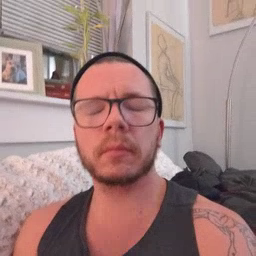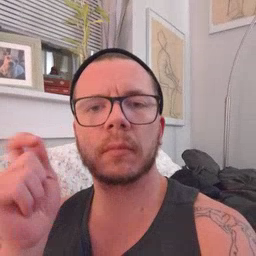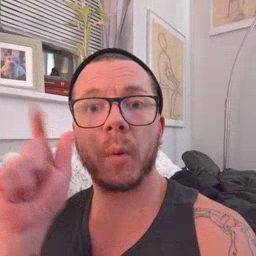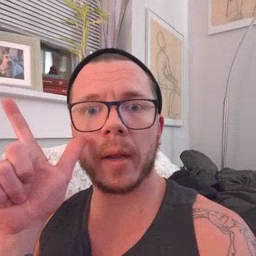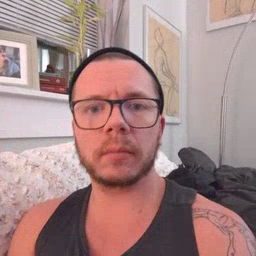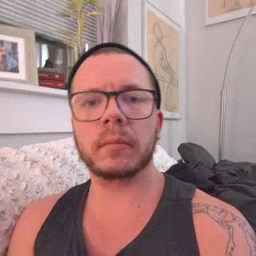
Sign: awake